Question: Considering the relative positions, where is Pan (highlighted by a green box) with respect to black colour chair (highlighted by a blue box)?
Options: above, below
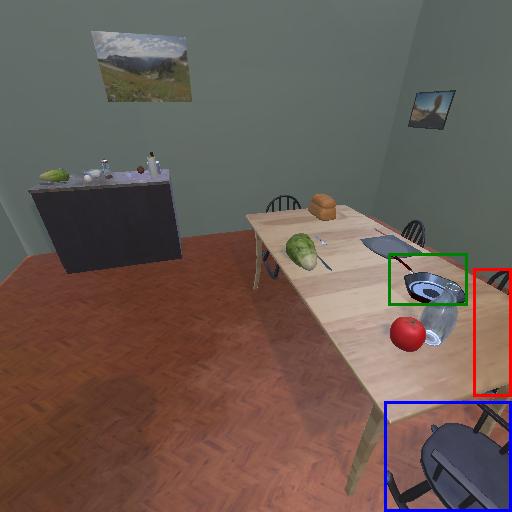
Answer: above